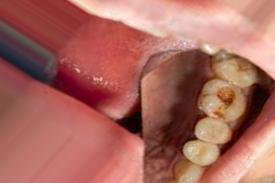
Condition: Caries